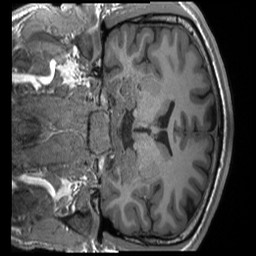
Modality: T1w
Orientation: coronal
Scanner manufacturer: siemens
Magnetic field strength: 3 T
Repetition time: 2.4 s
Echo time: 0.00224 s